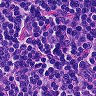
Metastatic tissue present: no